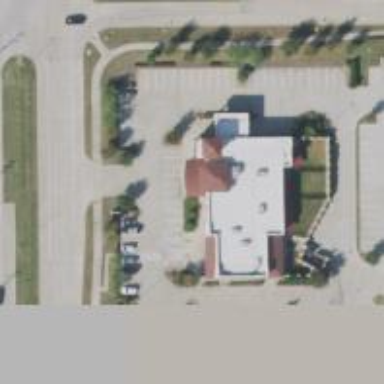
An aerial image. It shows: Veterinary facility.